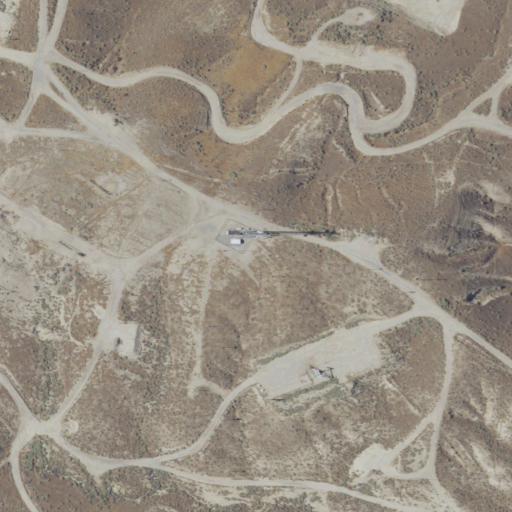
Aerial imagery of mountains in California named Buena Vista Hills containing grassland, shrub, open development, low intensity development, medium intensity development, and barren land